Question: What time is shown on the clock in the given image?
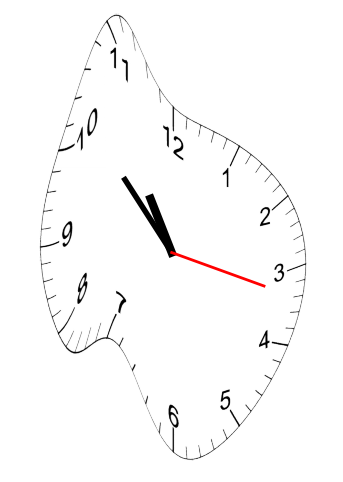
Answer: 10:52:17